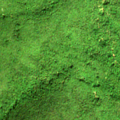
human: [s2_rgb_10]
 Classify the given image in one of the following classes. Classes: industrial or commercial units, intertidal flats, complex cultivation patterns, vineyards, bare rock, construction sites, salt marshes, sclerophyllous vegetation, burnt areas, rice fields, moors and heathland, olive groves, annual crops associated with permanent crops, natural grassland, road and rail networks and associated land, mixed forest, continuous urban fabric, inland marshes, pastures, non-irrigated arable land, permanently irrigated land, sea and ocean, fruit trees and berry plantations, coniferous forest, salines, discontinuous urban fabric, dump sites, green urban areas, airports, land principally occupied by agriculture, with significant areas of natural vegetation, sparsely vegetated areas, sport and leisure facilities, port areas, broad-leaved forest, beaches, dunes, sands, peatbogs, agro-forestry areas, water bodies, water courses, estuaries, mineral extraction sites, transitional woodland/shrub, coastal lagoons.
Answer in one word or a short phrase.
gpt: broad-leaved forest